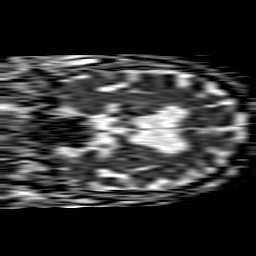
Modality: ADC
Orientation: coronal
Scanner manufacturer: philips
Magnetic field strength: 1.5 T
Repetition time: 3.842 s
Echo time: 0.09719 s